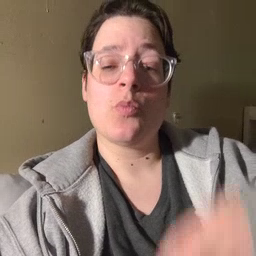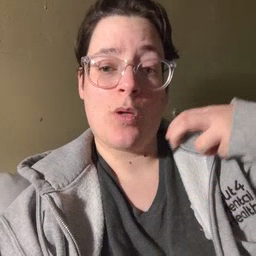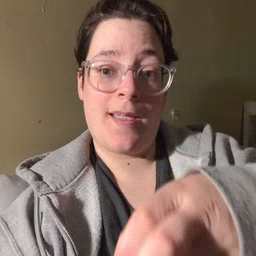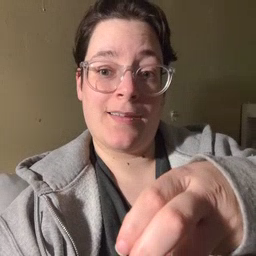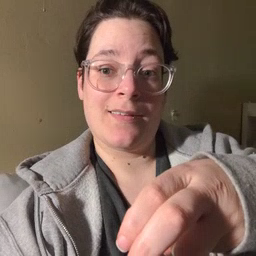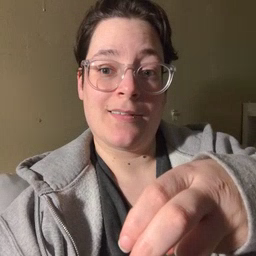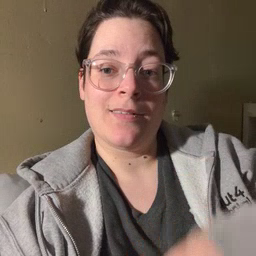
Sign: ride